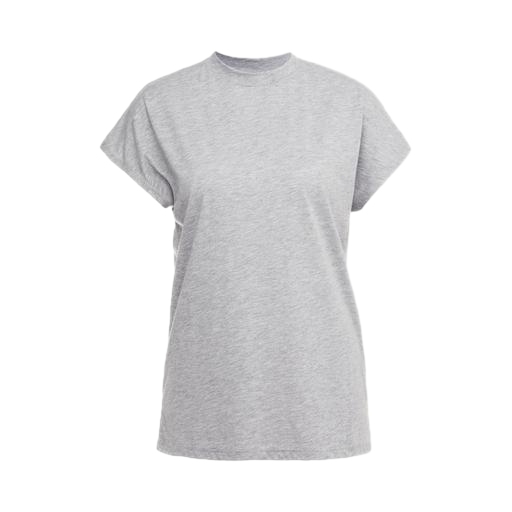
cap-sleeve tee, gray cap-sleeve t-shirt, cap-sleeve t-shirt, white background